Question: I've read some questions/answers that have to do with this particular error message, but I'm not quite understanding the appropriate solution.
I've read many times that you should create the EF4 context, use it, then dispose of it. Throughout my application, I'm loading entities here and there using different context objects, and then eventually want to associate the entities together.
I've create a simple console application that easily causes the error. The very simple model is diagrammed followed by the code.
How can I get the two different entities to share the same context? Do I really have to create a new context, load the two entities again (even though I already have them), simply to associate them and save?
If I simply missed an already existing, appropriate question/answer, please point me to the right place.

'''
internal class Program {
private static void Main(string[] args) {
DeleteAllEntities();
CreateInitialEntities();
Owner o = LoadOwner();
Child c = LoadChild();
AssociateAndSave(o, c);
}
private static void AssociateAndSave(Owner o, Child c) {
using (var context = new ModelEntities()) {
// Exception occurs on the following line.
o.Children.Add(c);
context.Attach(o);
context.SaveChanges();
}
}
private static Owner LoadOwner() {
using (var context = new ModelEntities()) {
return ((from o in context.Owners
select o).First());
}
}
private static Child LoadChild() {
using (var context = new ModelEntities()) {
return ((from c in context.Children
select c).First());
}
}
private static void CreateInitialEntities() {
using (var context = new ModelEntities()) {
Owner owner = new Owner();
Child child = new Child();
context.Owners.AddObject(owner);
context.Children.AddObject(child);
context.SaveChanges();
}
}
private static void DeleteAllEntities() {
using (var context = new ModelEntities()) {
List<Child> children = (from c in context.Children
select c).ToList();
foreach (var c in children)
context.Children.DeleteObject(c);
List<Owner> owners = (from o in context.Owners
select o).ToList();
foreach (var o in owners)
context.Owners.DeleteObject(o);
context.SaveChanges();
}
}
}
'''
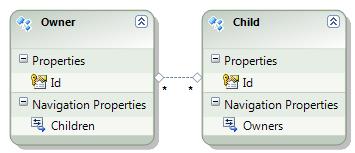
Answer: You should get a reference to the child and owner objects in the same context. An approach for this would be to get the ids and then pass them as parameters to the 'AssociateAndSave(int oId, int cId)' method.
Then, you retrieve the references to the objects and you make the attachment.
'''
private static void Main(string[] args)
{
DeleteAllEntities();
CreateInitialEntities();
int oId = LoadOwnerId();
int cId = LoadChildId();
AssociateAndSave(oId, cId);
}
private static int LoadOwnerId()
{
using (var context = new ModelEntities())
{
return (from o in context.Owners
select o).First().Id;
}
}
private static int LoadChildId()
{
using (var context = new ModelEntities())
{
return (from c in context.Children
select c).First().Id;
}
}
private static void AssociateAndSave(int oId, int cId)
{
using (var context = new ModelEntities())
{
var owner = (from o in context.Owners
select o).FirstOrDefault(o => o.ID == oId);
var child = (from o in context.Children
select o).FirstOrDefault(c => c.ID == cId);
owner.Children.Add(child);
context.Attach(owner);
context.SaveChanges();
}
}
'''